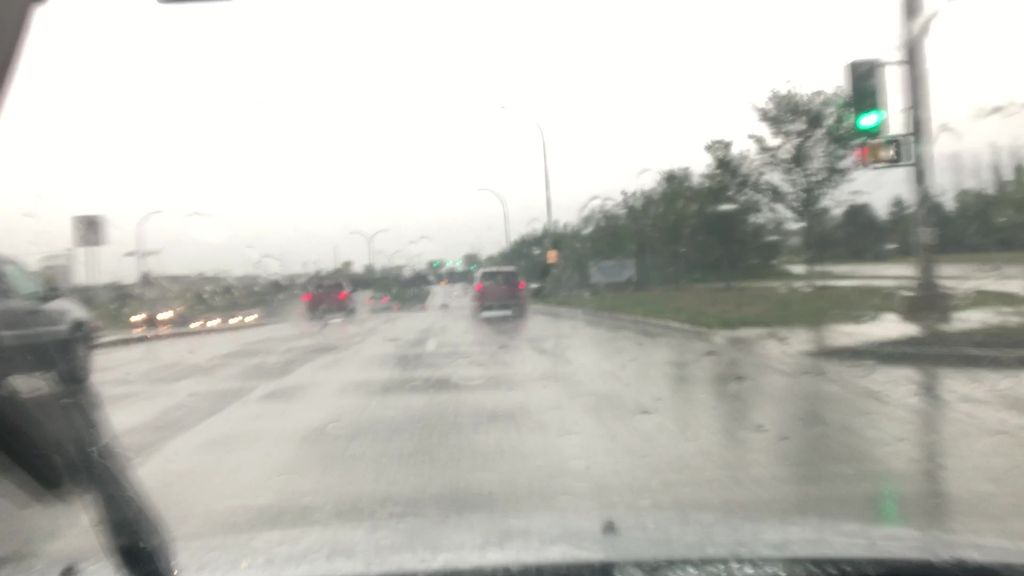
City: edmonton